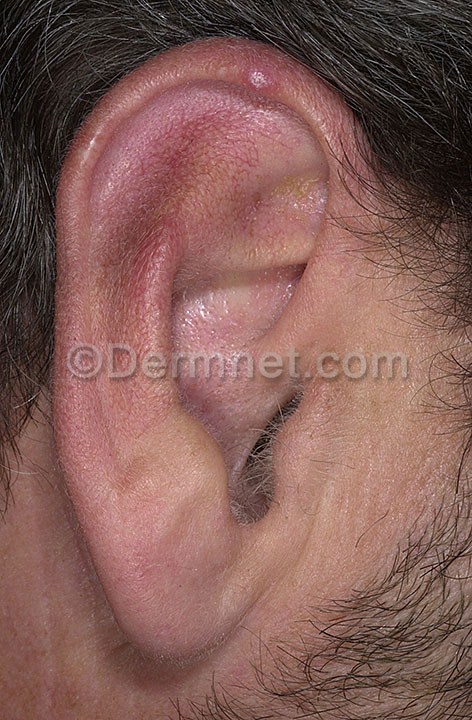
Disease: Seborrheic Keratoses and other Benign Tumors